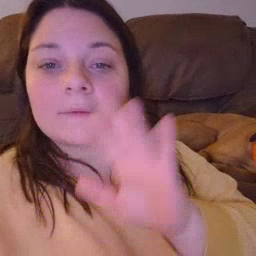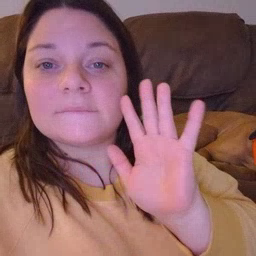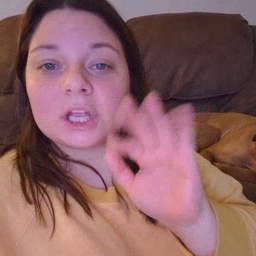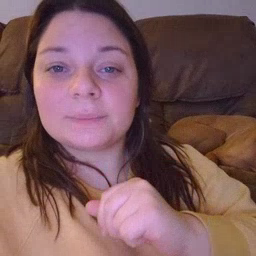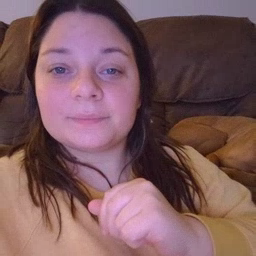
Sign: finger